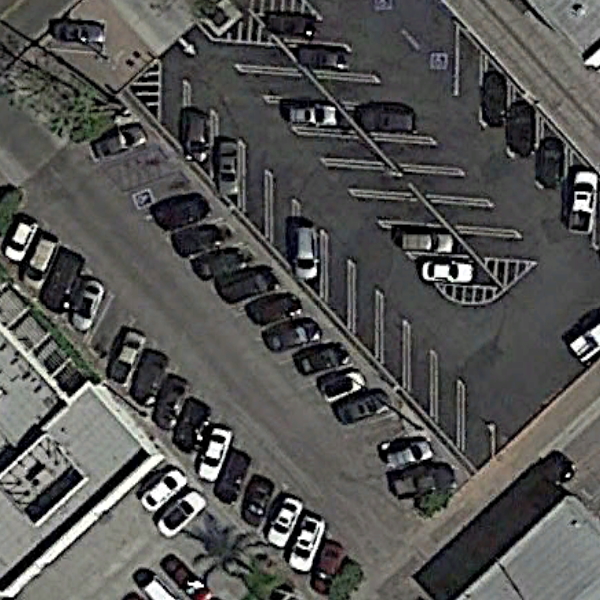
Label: Parking